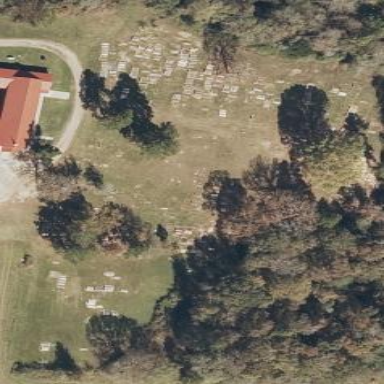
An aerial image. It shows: Grave yard.